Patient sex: M
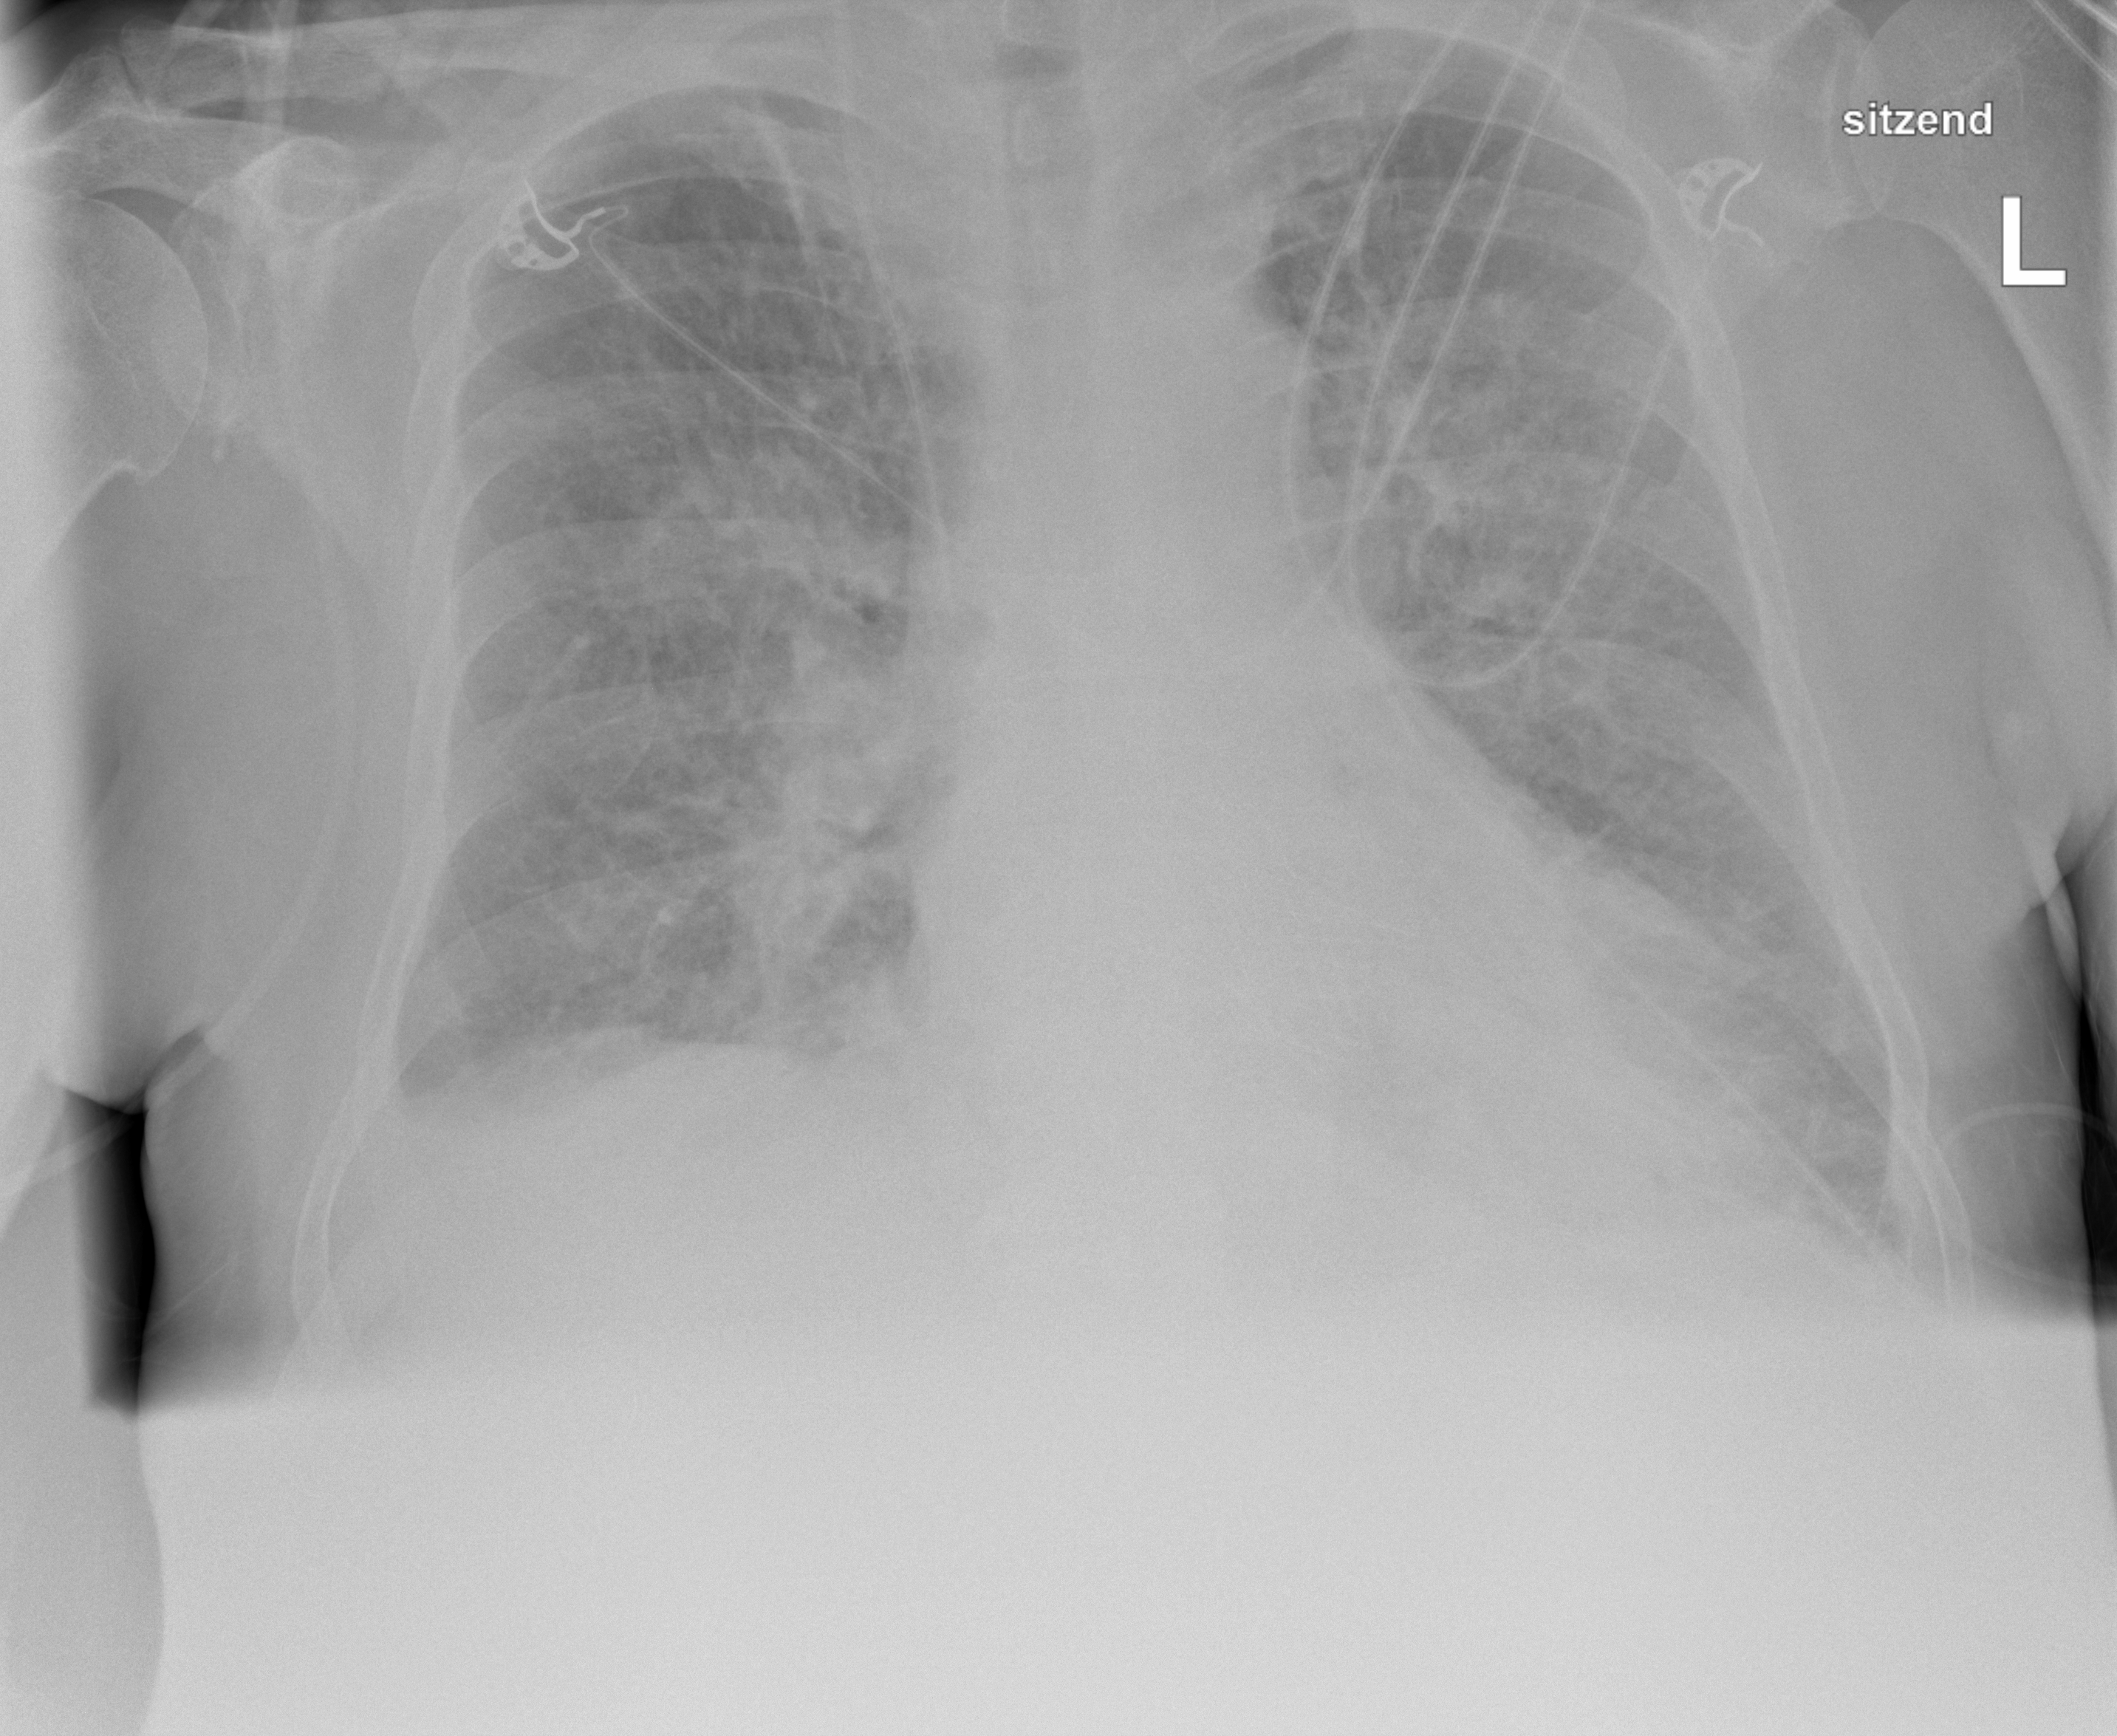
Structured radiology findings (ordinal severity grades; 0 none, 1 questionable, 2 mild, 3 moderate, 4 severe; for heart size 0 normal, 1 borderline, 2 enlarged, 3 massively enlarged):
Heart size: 2
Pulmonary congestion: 2
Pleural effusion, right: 2
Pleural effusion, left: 1
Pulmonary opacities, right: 2
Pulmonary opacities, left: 1
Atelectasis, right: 2
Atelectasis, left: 2